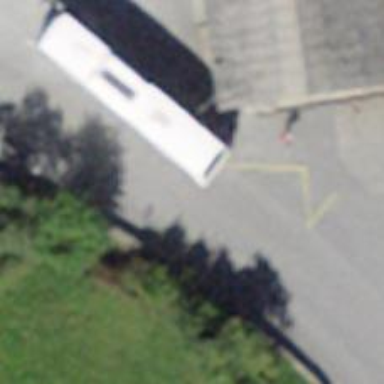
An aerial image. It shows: Bus stop with platform for public transport.